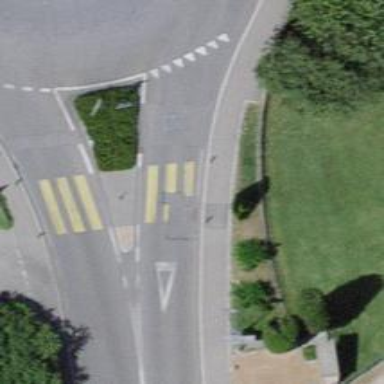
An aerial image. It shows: Marked zebra crossing with island in the middle.